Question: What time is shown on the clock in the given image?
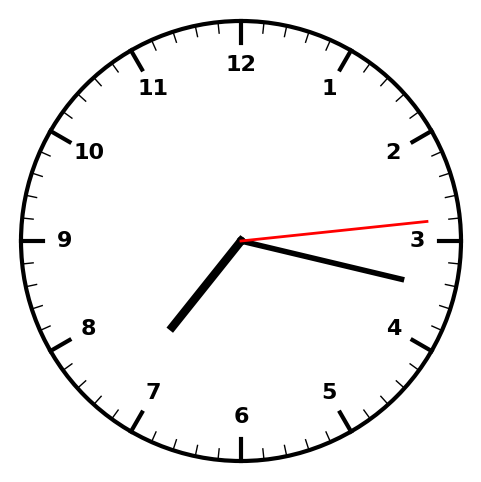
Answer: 07:17:14